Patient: sex F, age 36
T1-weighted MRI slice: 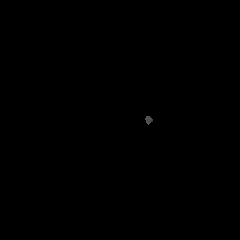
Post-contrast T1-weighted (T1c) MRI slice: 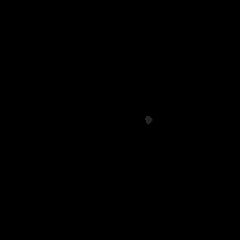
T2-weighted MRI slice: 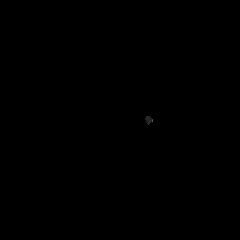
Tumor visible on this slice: no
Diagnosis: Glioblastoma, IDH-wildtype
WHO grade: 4